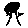
Label: tree